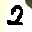
Label: 2